Aerial crown-view tile of a tropical tree (Barro Colorado Island, Panama), acquired 20250317:
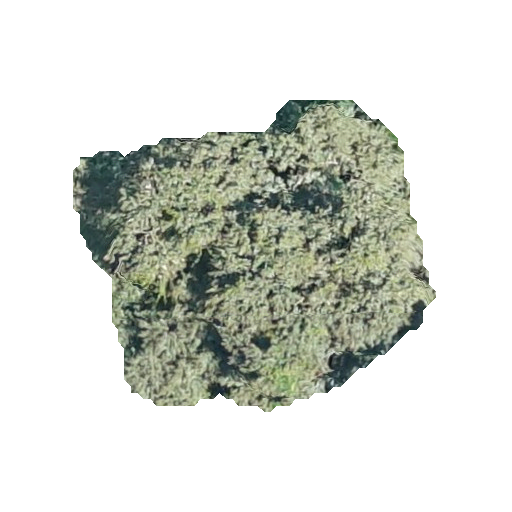
Species: Luehea seemannii
GBIF accepted scientific name: Luehea seemannii
Crown area: 121.324 m²